Question: I am using Visual Studio 2019. Appearance of Form in Designer looks older than in running application.
Is it intended to be so, and is it possible to change the look in the Designer?

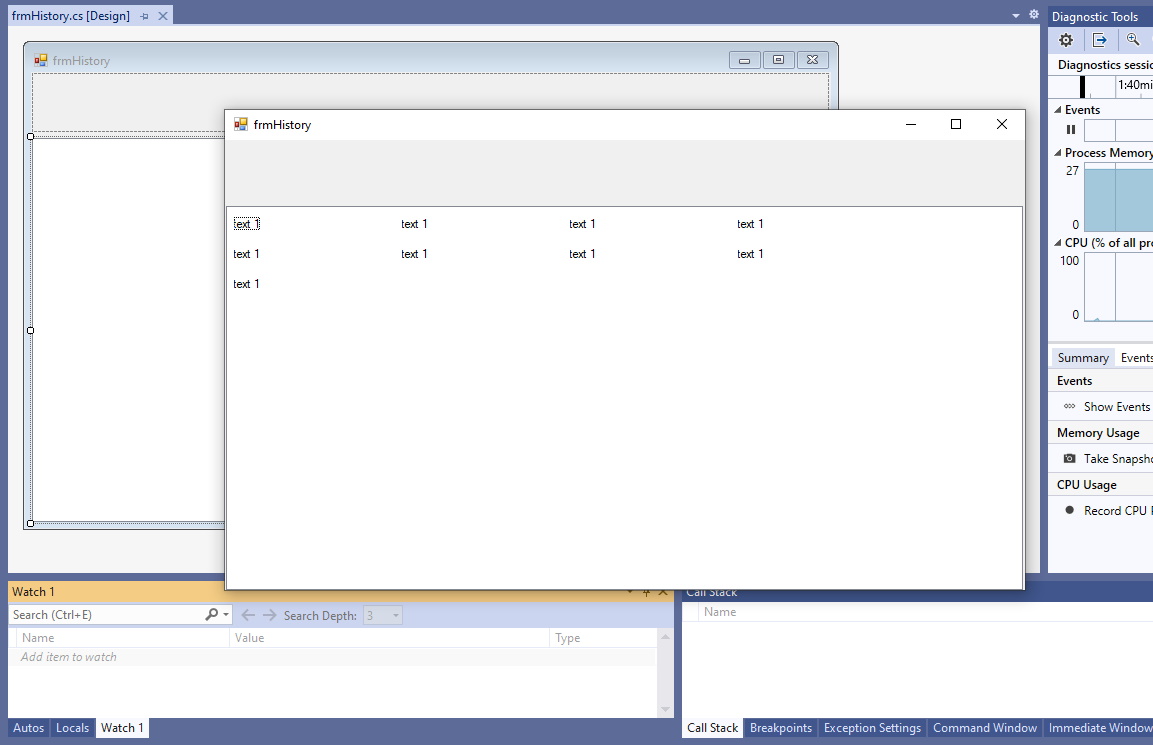
Answer: You cannot change it. It's a Windows feature(bug), not a VS or .NET feature(bug).
The form which is hosted in designer is not a top-level form and as a result the top-level Window theme will not apply on it. It may be a bug in Windows or it may be by design, but it doesn't have anything to do with Visual Studio, Windows Forms .NET or your theme settings.
For example even if you use <URL> and set a notepad window as child of another notepad window you see similar behavior in rendering the titlebar. Here in this example, VS has nothing to do with rendering notepad titlebar, it's solely OS:
<URL>
Above example has been created by the following code:
'''
[DllImport("user32.dll")]
static extern bool SetWindowPos(IntPtr hWnd, IntPtr hWndInsertAfter,
int X, int Y, int cx, int cy, int uFlags);
[DllImport("user32.dll")]
static extern IntPtr SetParent(IntPtr hWndChild, IntPtr hWndNewParent);
[DllImport("user32.dll", SetLastError = true)]
static extern IntPtr FindWindowEx(IntPtr hwndParent, IntPtr hwndChildAfter,
string lpszClass, string lpszWindow);
private void button1_Click(object sender, EventArgs e)
{
var parent = Process.Start("notepad.exe");
parent.WaitForInputIdle();
var edit = FindWindowEx(parent.MainWindowHandle, IntPtr.Zero, "Edit", null);
SetWindowPos(edit, IntPtr.Zero, 0, 0, 0, 0, 0x0080);
var child = Process.Start("notepad.exe");
child.WaitForInputIdle();
SetParent(child.MainWindowHandle, parent.MainWindowHandle);
SetWindowPos(child.MainWindowHandle, IntPtr.Zero, 30, 30, 300, 200, 0x0000);
}
'''